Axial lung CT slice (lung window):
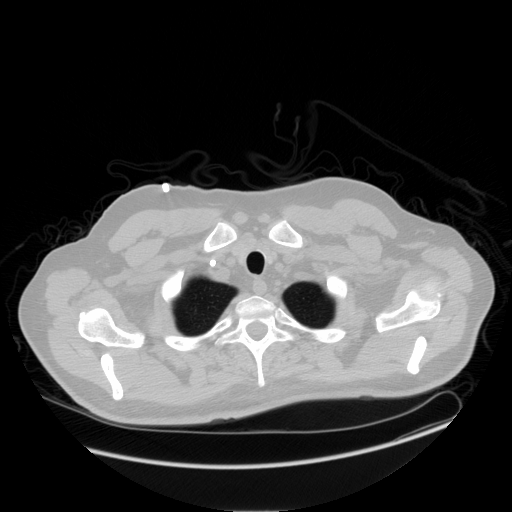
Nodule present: no